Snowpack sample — Loveland Pass, Silver Plume, Colorado, USA (1/12/25, 11:40 AM MST)
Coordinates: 39.66, -105.88
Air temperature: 7 °F
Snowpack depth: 140 cm
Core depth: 10 cm
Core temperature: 41 °F
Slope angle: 11°, slope face: 30°
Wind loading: high
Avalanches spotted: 2
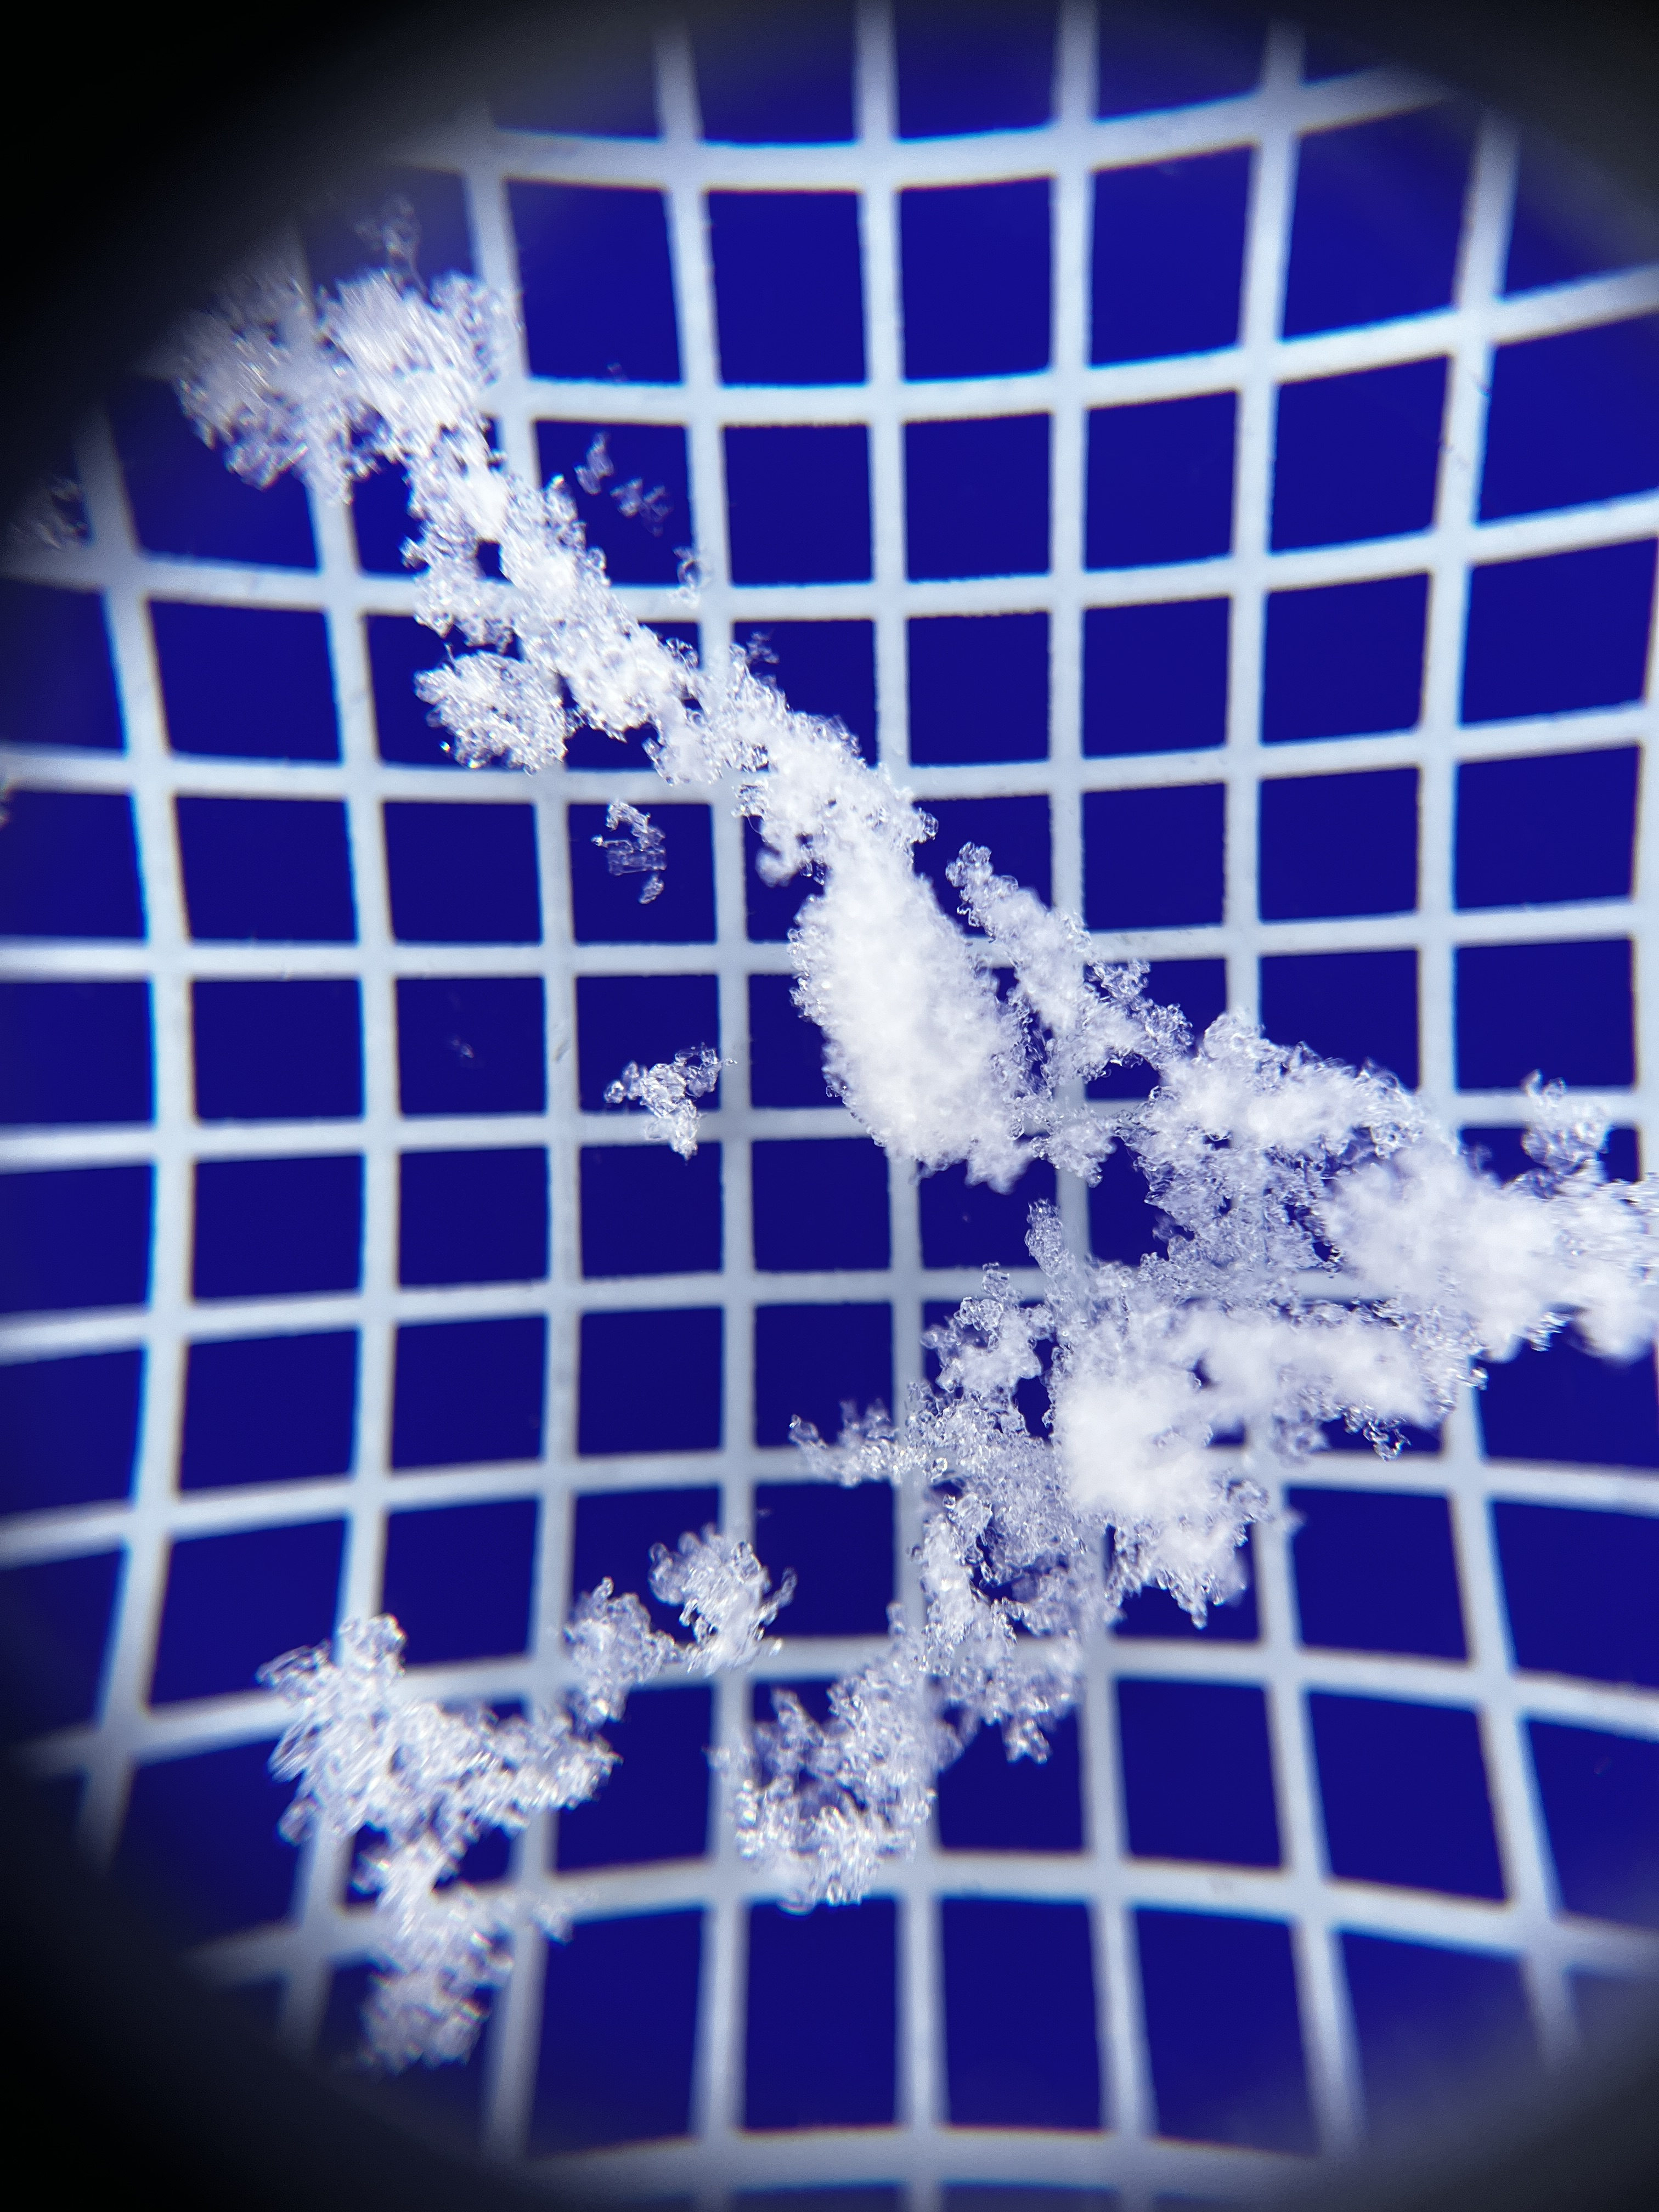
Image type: magnified_profile
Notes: Pilot using slightly modified coring method that took too large segment for snow profile picturing, advised not to use in higher level models. Two avalanche on south face nearby, partially cloudy with light snow in the last 24 hours. Lots of wind loading on eastern features.